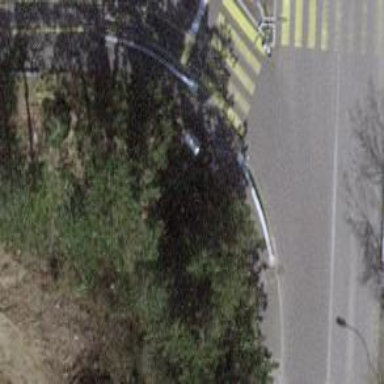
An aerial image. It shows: Asphalt sidewalk along the footway.